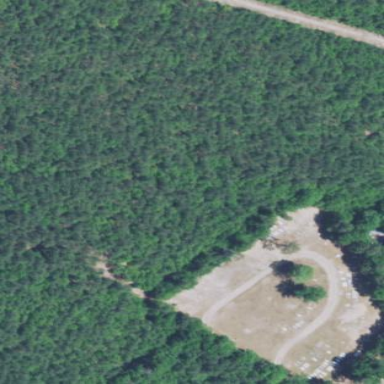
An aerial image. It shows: Cemetery.